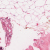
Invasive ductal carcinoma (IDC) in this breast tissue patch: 0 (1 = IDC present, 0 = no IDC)